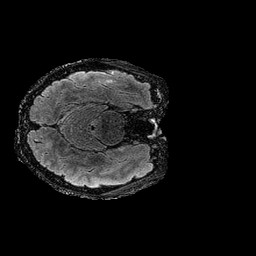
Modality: FLAIR
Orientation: axial
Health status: ill
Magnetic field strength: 3 T